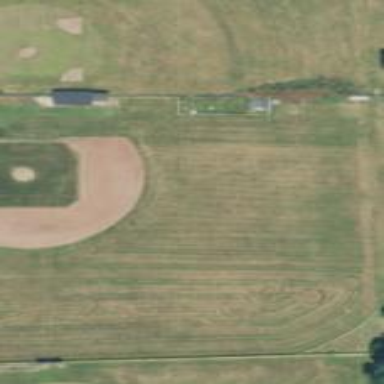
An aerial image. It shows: Baseball pitch for leisure land.